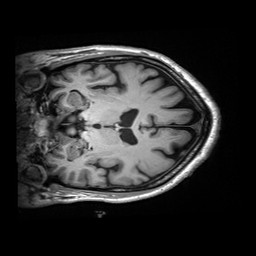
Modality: T1w
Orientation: coronal
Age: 70
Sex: male
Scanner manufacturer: siemens
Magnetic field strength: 3 T
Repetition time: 2.2 s
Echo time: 0.00245 s